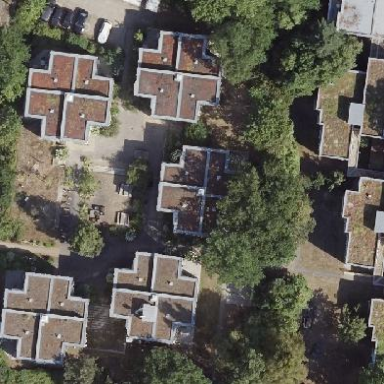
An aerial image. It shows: Student accommodation.